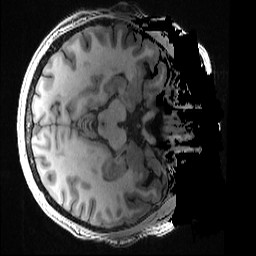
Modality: T1w
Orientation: axial
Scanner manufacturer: ge
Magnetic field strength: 3 T
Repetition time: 0.008164 s
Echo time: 0.003184 s